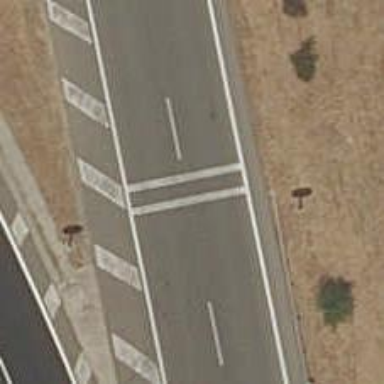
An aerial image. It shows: Traffic calming measure in place: rumble strips.